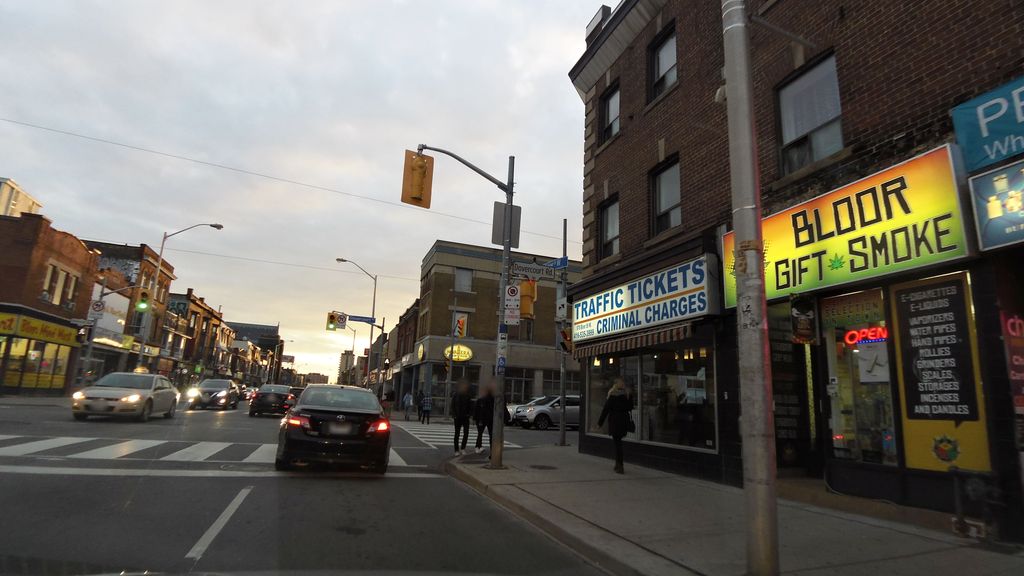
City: toronto